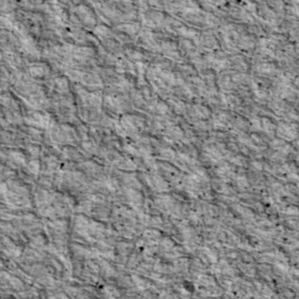
Label: non_frost